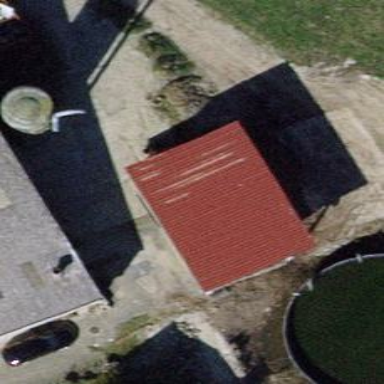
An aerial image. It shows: View of roof of building.